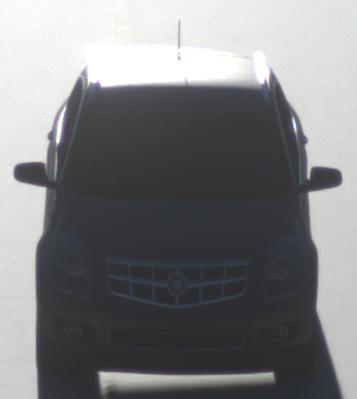
Make: Cadillac
Model: SRX 3.0 V6
Detailed model: SRX (II)
Model produced from: 2010/12
Model produced until: 2012/01
Doors: 5
Color: gray
Road condition: dry road
Daytime: sunrise or sunset
Contrast: high contrast